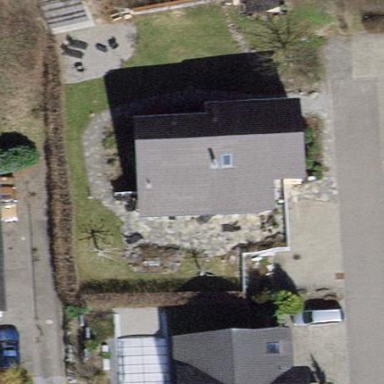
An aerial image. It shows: Gabled roofed house.